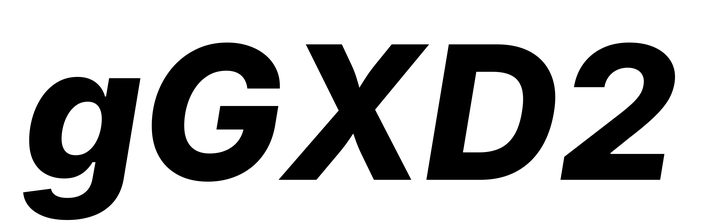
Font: Inter-Italic_ExtraBold_Italic